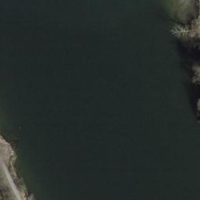
EUNIS habitat code: 15
Species observed at this site:
Urtica dioica